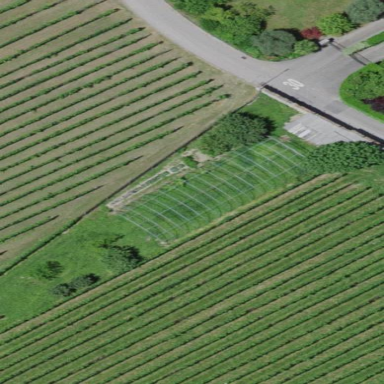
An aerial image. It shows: Greenhouse.